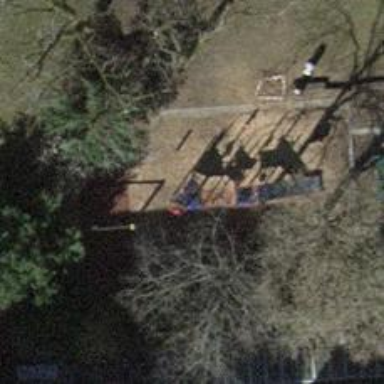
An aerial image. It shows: Playground featuring theme of playhouse.